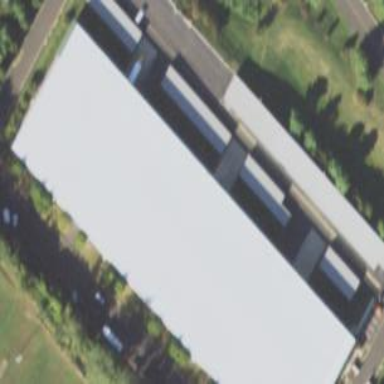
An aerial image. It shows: Warehouse.